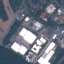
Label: Industrial